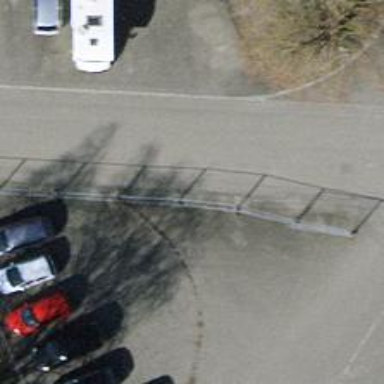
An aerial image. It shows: Fence.